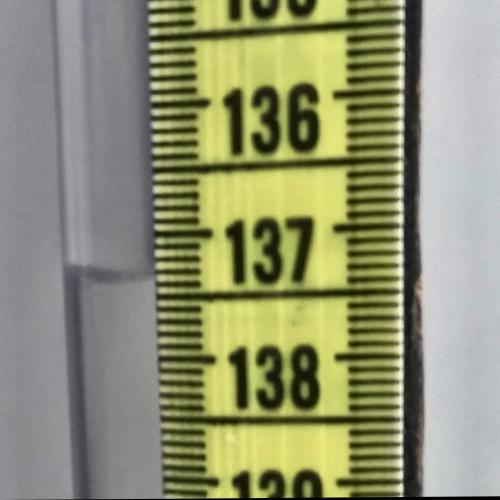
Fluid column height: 137.3 cm